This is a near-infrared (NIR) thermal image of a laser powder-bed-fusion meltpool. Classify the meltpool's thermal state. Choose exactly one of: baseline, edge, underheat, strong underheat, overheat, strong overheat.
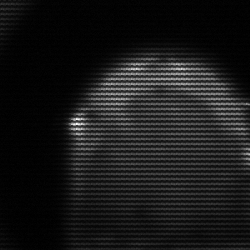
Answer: edge